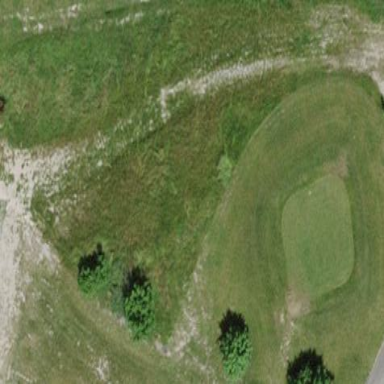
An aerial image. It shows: Area with grass used as rough in golf course.